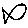
Label: fish